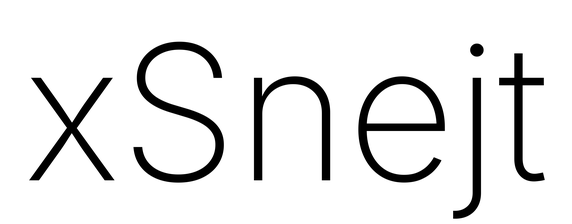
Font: Inter_ExtraLight